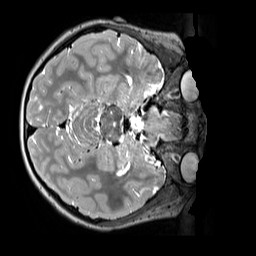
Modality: T2w
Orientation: axial
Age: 9
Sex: male
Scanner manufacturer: siemens
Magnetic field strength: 3 T
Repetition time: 3.2 s
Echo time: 0.408 s